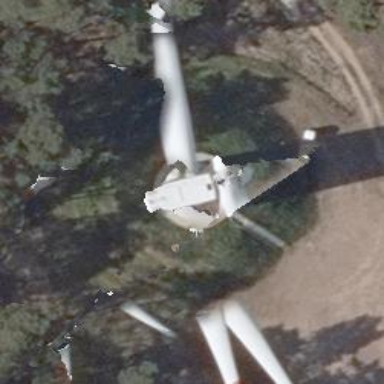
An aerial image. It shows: Wind power generator utilizing wind turbines.